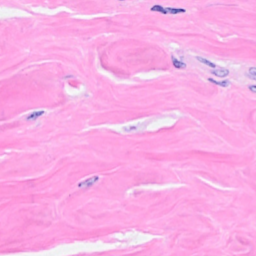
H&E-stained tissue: Breast